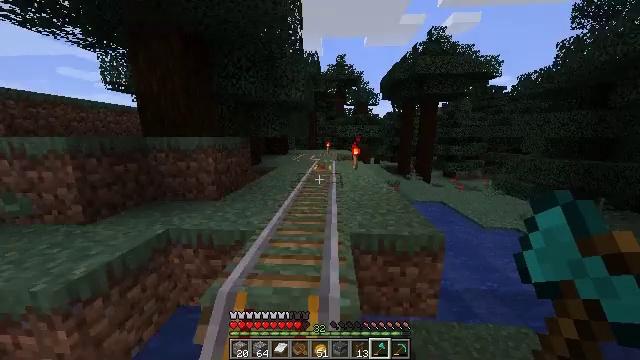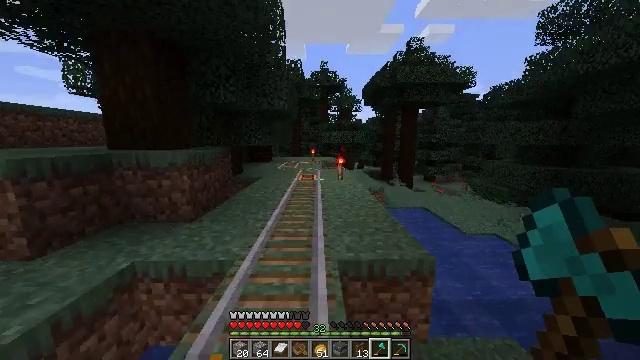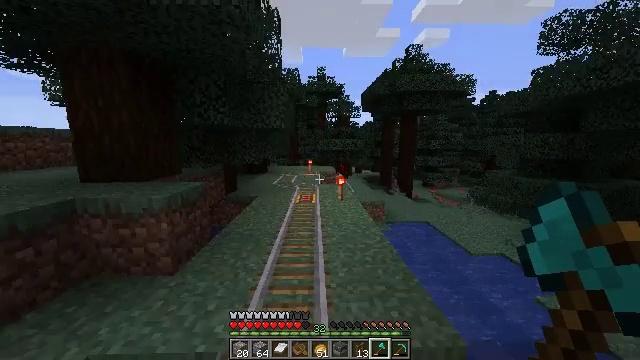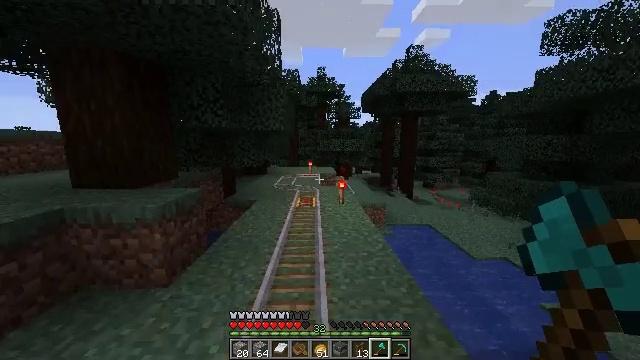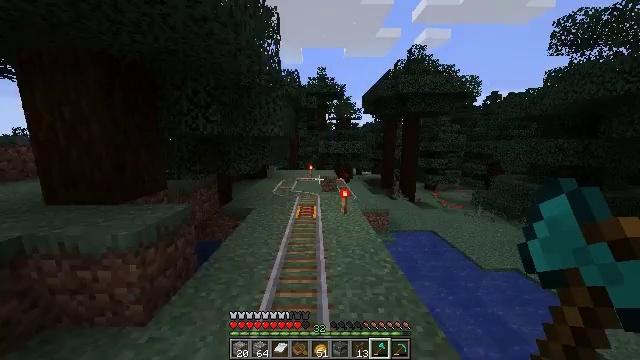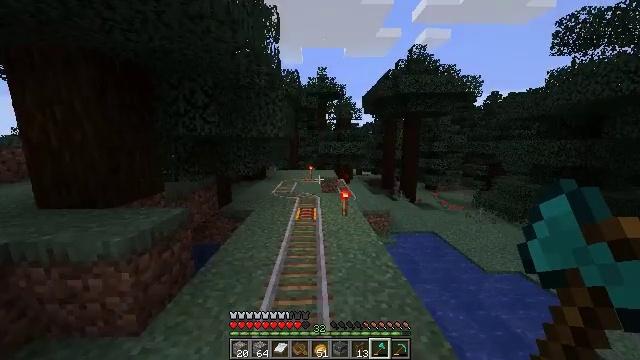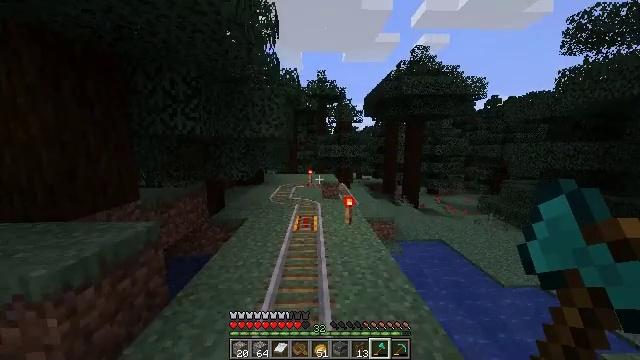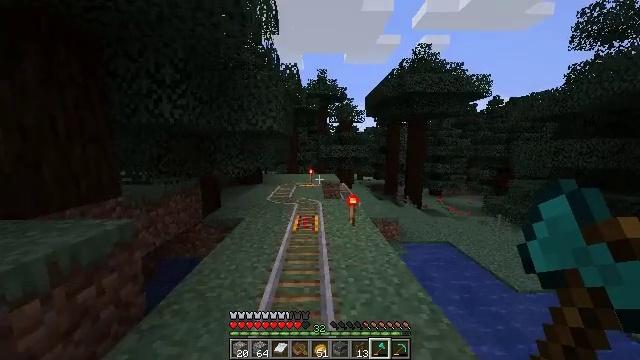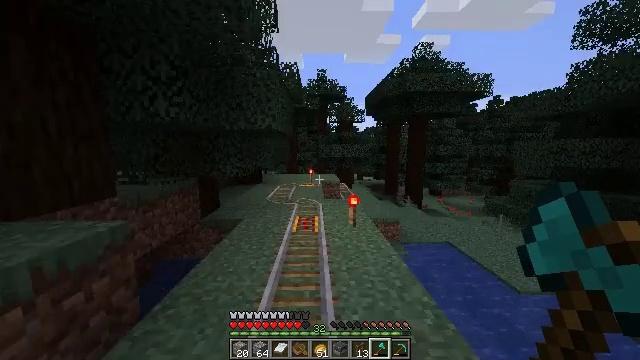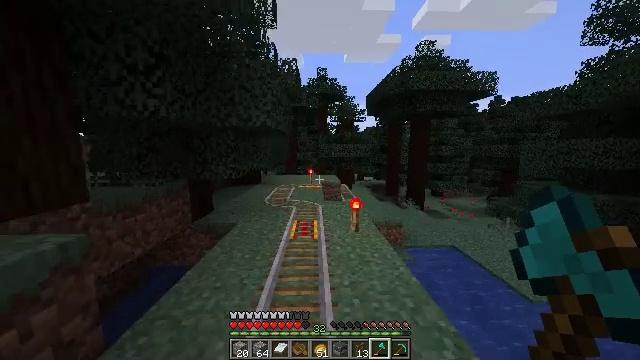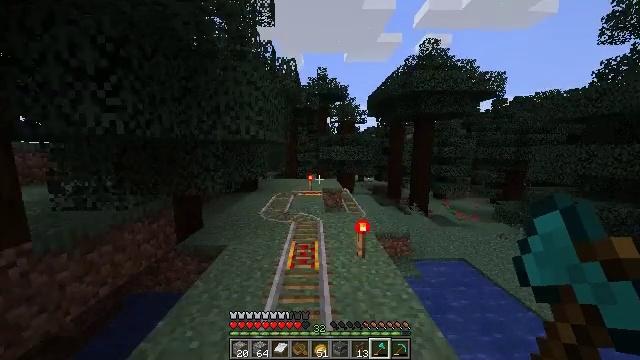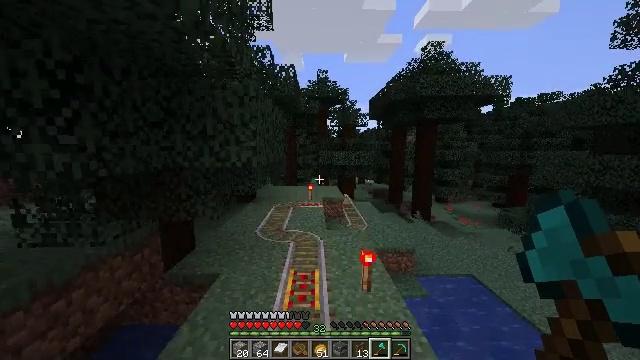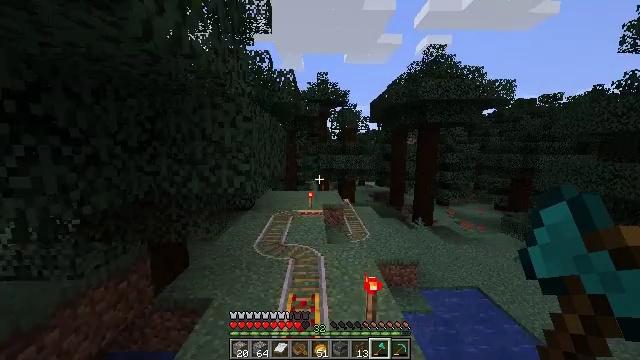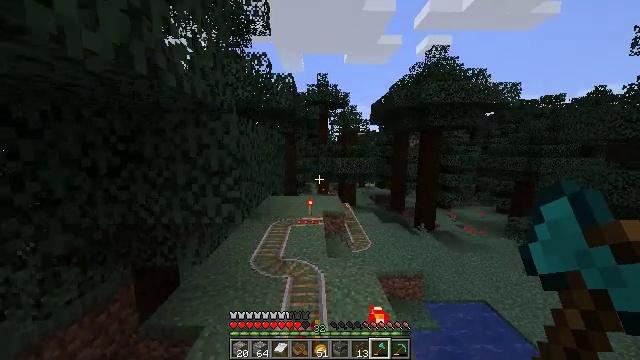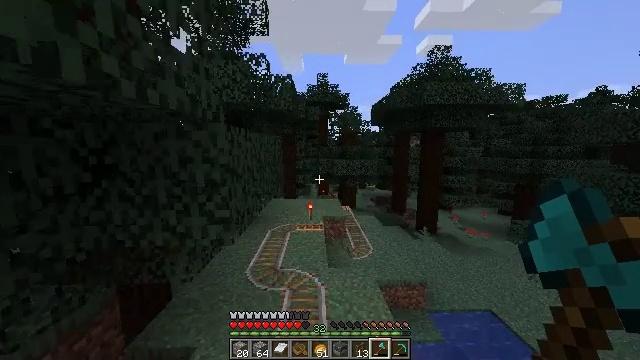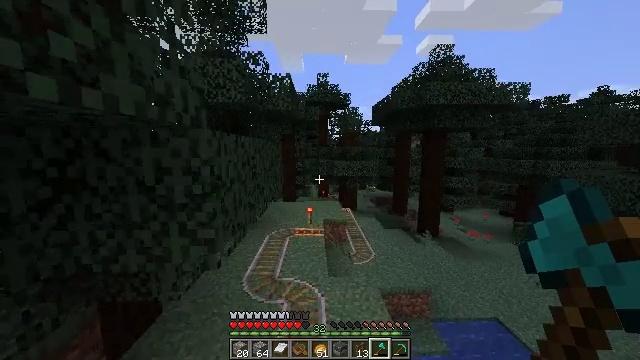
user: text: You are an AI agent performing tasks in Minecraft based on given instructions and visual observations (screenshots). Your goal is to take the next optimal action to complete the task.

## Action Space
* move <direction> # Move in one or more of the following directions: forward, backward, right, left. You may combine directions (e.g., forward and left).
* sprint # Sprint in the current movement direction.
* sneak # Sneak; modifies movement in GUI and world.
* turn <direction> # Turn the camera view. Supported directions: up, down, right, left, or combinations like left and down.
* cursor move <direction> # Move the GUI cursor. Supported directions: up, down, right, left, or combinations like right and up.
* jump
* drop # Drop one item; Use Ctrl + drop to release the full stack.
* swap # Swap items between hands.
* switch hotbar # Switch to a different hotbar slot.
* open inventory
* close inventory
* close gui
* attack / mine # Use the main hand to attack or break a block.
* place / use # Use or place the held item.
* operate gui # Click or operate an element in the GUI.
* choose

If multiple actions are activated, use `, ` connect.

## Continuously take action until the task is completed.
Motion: motion action
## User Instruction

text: Drop a spruce boat.
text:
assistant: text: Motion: move forward, turn right and up, jump
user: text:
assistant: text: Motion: move forward, jump
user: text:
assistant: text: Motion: move forward, jump
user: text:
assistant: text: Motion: move forward, jump
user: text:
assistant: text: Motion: move forward, jump
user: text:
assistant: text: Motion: move forward, turn up, jump
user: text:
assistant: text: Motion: move forward, jump
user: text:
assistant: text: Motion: move forward, sprint, jump
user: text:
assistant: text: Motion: move forward, sprint, jump
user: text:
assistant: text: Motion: move forward, sprint, jump
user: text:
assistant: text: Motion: move forward, sprint, jump
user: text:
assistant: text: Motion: move forward, sprint, jump
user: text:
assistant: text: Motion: move forward, jump
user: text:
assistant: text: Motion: move forward, jump
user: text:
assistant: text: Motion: move forward, jump
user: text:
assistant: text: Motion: move forward, jump
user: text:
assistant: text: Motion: move forward, jump
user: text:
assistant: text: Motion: move forward, jump
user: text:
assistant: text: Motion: move forward, jump
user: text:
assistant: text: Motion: move forward, jump
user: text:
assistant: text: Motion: move forward, jump
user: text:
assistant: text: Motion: move forward, sprint, jump
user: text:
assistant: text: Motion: move forward, sprint, jump
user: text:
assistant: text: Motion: move forward, sprint, turn right and down, jump
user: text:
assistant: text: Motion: move forward, sprint, turn right and down, jump
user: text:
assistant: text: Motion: move forward, turn right and down, jump
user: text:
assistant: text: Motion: move forward, turn right and down, jump
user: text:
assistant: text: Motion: move forward, turn right, jump
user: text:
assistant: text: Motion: move forward, jump
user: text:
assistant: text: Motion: move forward, jump